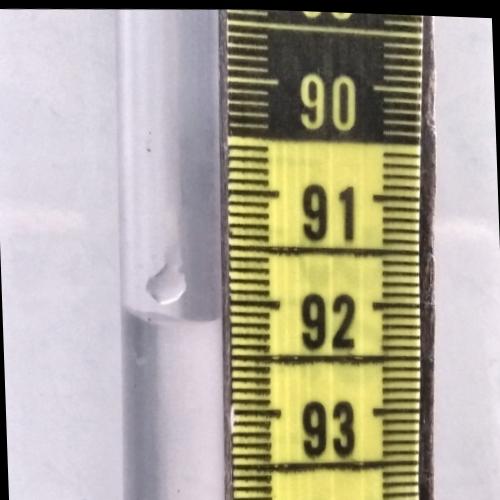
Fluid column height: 92.2 cm